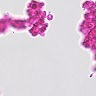
Metastatic tissue present: no